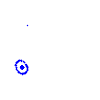
Particle: electron